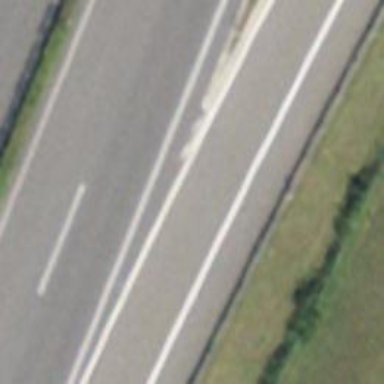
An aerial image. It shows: Asphalt motorway link.